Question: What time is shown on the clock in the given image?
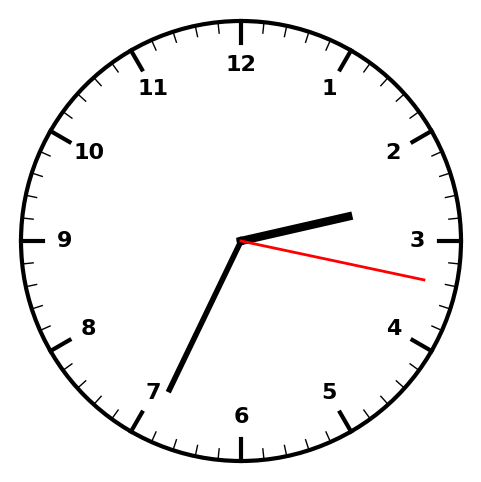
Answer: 02:34:17